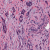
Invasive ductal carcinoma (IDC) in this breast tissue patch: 1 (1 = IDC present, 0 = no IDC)